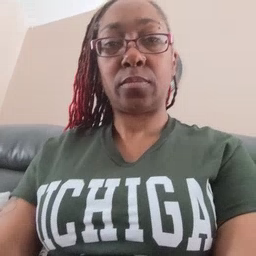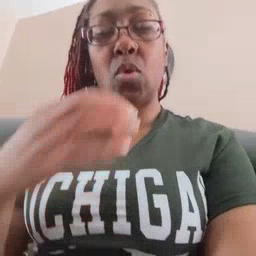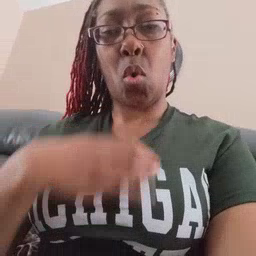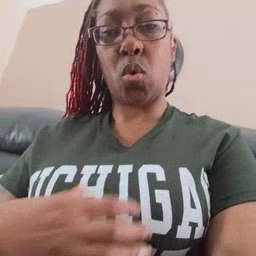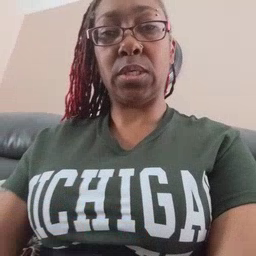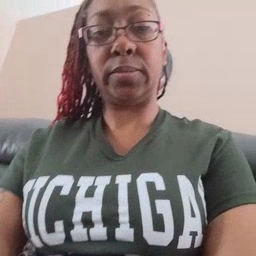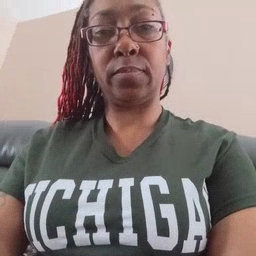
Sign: hungry